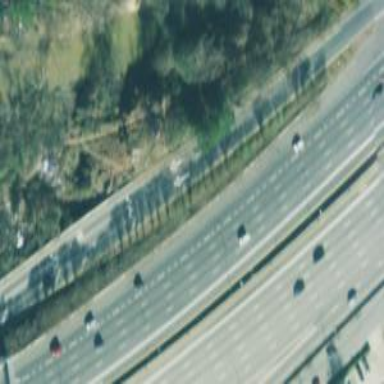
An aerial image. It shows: Motorway link.